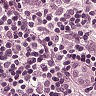
Metastatic tissue present: yes